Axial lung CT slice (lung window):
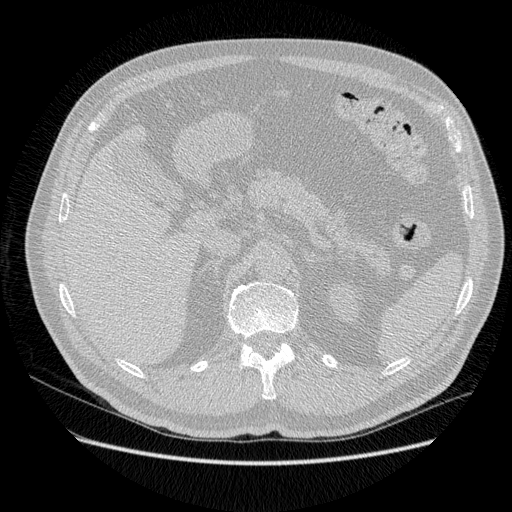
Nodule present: no